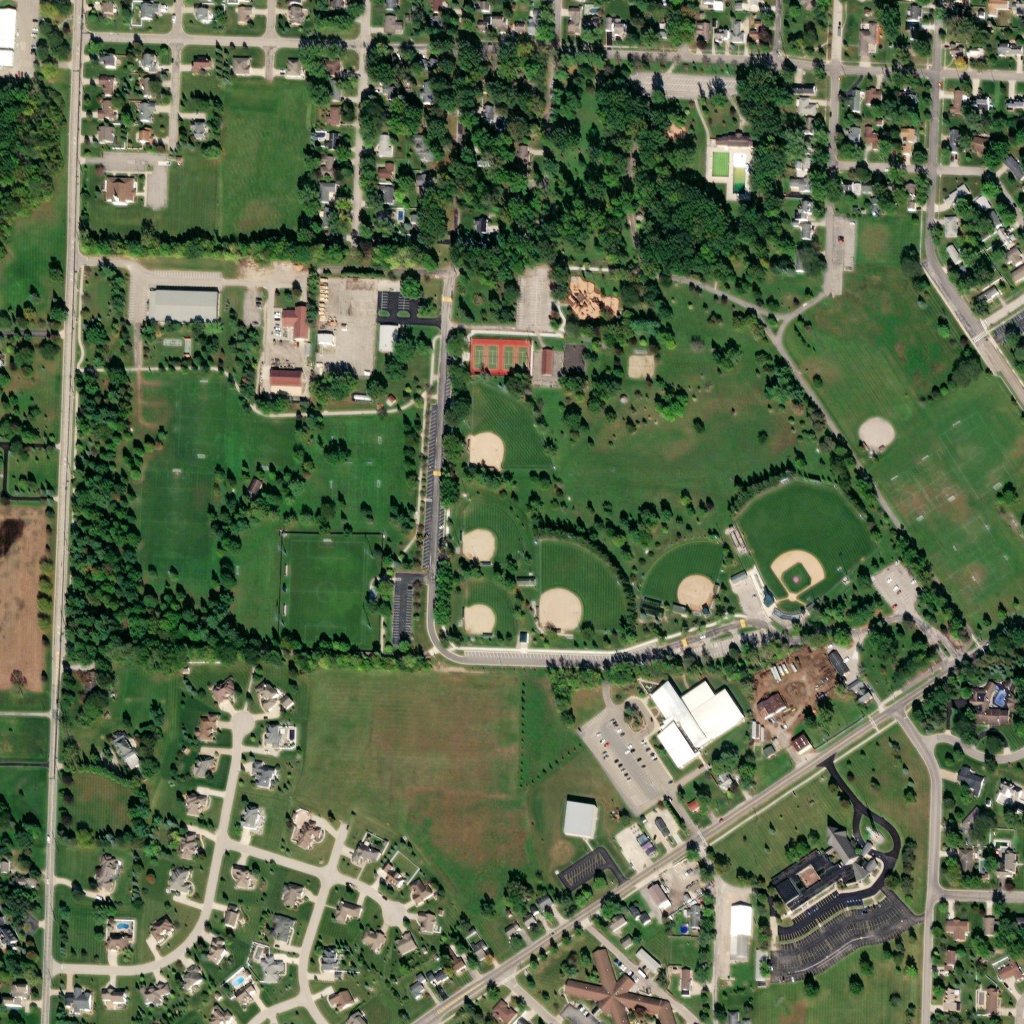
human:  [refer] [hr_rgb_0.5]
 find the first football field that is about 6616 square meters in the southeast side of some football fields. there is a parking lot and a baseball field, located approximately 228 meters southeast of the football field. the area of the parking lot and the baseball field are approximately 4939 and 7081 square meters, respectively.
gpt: <box>[[28, 53, 35, 62, 0]]</box>

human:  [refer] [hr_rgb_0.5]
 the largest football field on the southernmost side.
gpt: <box>[[28, 53, 35, 62, 0]]</box>

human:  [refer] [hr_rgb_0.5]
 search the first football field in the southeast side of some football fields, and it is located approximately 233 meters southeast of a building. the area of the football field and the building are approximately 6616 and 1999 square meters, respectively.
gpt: <box>[[28, 53, 35, 62, 0]]</box>